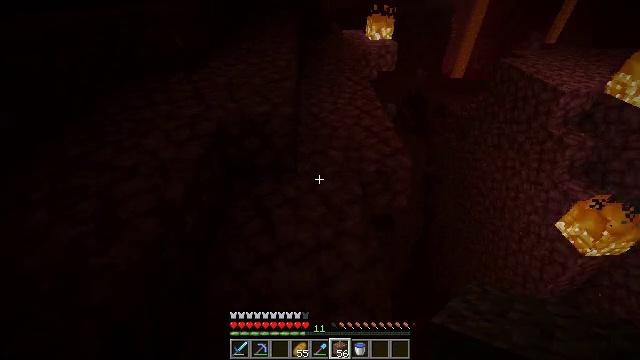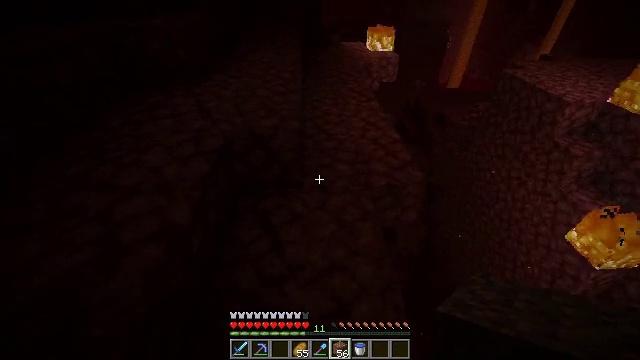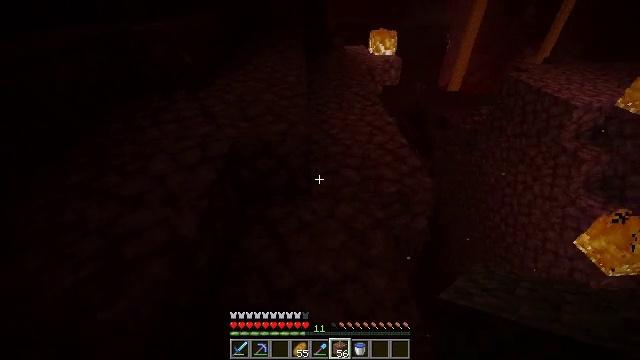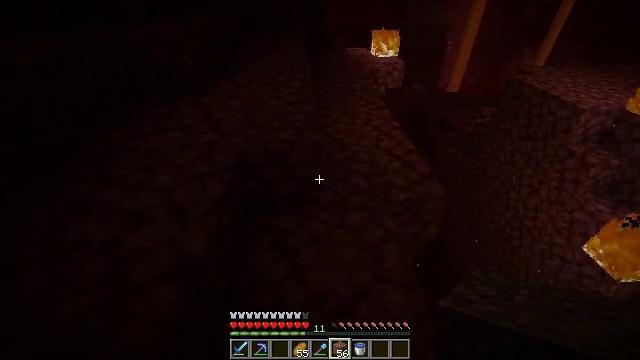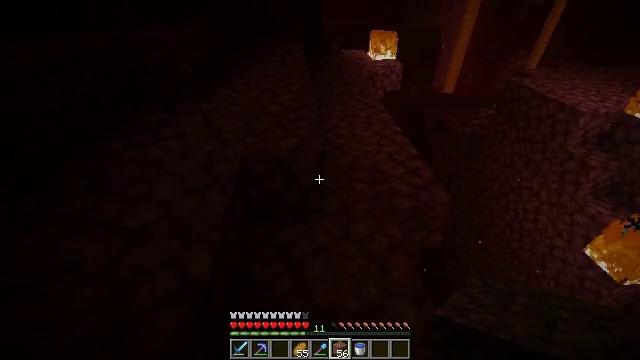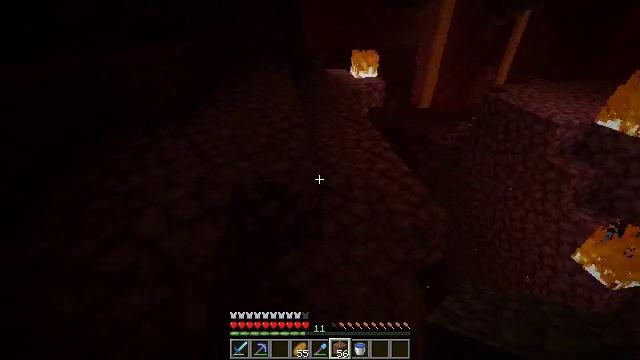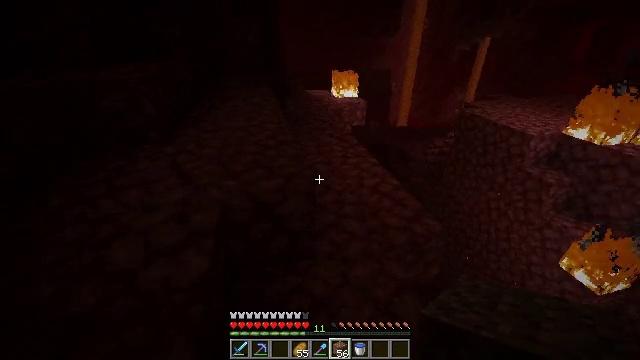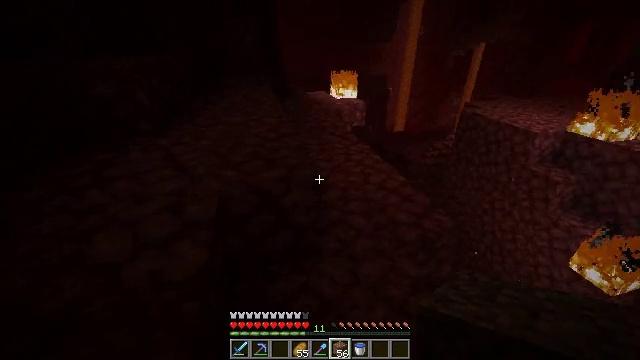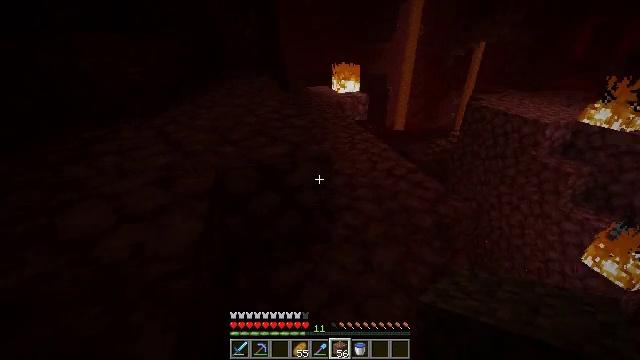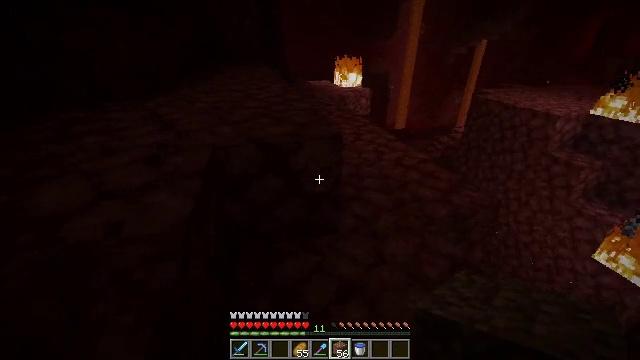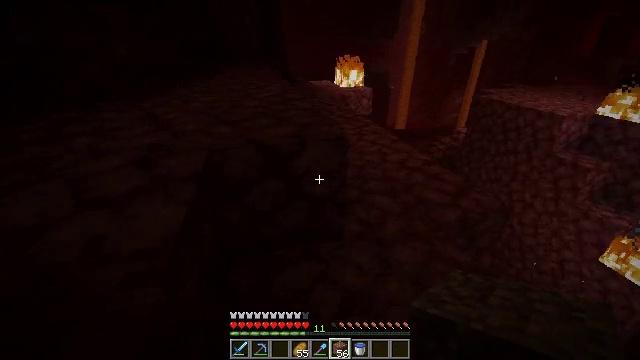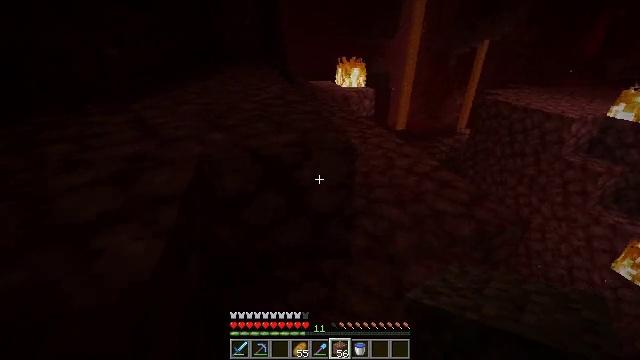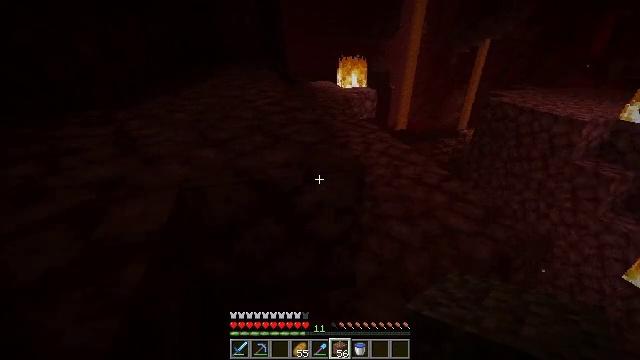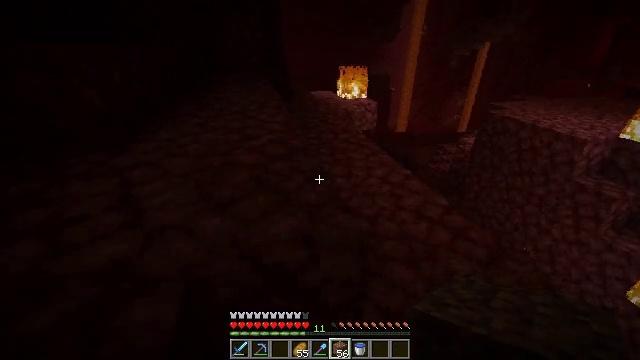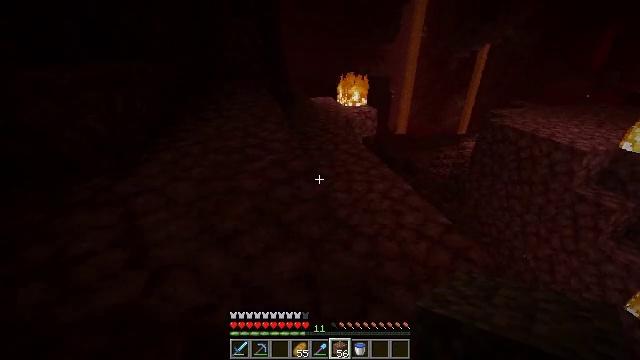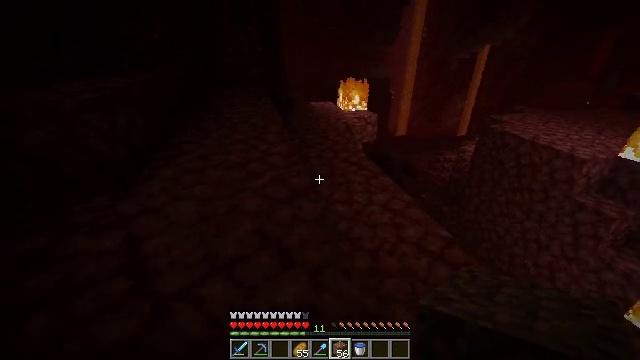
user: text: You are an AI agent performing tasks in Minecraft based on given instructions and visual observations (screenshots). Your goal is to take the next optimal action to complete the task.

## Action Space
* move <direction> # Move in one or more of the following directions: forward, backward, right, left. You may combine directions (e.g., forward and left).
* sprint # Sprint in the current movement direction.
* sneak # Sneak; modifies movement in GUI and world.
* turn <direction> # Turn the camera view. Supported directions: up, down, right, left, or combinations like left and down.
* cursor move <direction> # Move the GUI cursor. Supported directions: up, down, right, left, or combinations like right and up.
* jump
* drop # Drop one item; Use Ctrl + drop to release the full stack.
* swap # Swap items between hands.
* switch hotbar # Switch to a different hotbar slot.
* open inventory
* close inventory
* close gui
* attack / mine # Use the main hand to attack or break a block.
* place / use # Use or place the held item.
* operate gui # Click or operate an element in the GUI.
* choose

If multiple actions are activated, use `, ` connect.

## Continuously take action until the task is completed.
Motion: motion action
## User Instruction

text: Dig up the bone block in the desert or swamp biome.
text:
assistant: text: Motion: move forward and move left, turn up
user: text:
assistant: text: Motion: move forward and move left
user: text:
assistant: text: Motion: move forward and move left
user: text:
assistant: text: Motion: move forward and move left, turn right
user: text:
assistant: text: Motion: move forward and move left, turn right and up
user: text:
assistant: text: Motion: move forward, turn right and up
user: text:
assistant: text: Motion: move forward, turn up
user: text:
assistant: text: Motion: move forward
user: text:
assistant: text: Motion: move forward
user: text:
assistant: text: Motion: move forward
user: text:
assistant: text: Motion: move forward
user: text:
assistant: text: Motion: move forward
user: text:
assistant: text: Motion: move forward, jump
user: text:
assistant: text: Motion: move forward, jump
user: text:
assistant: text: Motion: move forward and move left, jump
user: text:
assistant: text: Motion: move forward and move left, jump
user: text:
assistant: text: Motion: move forward and move left, jump
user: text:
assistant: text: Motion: move forward and move left
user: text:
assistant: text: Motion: move forward and move left, turn up
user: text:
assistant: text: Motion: move left, turn right and up
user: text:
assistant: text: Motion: move left, turn right and up
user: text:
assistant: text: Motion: move left, turn right and up
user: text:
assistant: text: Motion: move forward
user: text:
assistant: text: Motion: move forward
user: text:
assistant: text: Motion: no_op
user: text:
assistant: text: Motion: move forward
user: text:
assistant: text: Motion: move forward
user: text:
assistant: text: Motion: move forward
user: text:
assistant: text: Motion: move forward and move left
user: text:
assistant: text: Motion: move forward and move left